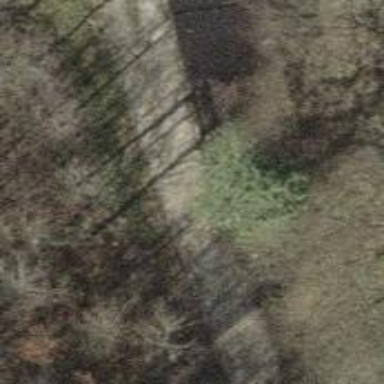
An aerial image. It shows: Driveway with grass surface. It is track type grade4 road.